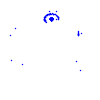
Particle: kaon